Field crop: tomato
Growth stage: 2
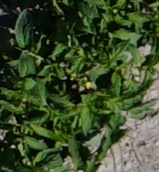
Species: tomato